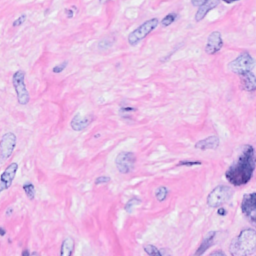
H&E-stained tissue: Breast